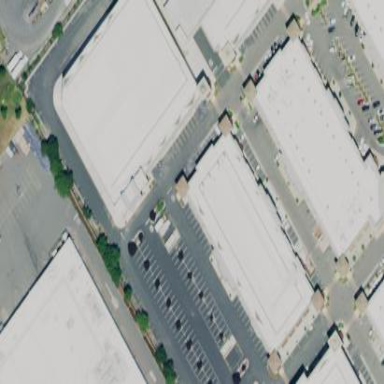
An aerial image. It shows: Retail building.